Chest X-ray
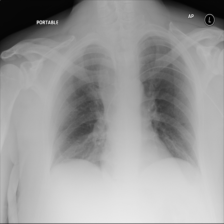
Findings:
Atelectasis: positive
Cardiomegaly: negative
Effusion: negative
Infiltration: negative
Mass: positive
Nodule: negative
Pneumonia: negative
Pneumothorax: negative
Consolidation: negative
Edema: negative
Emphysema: negative
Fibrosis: negative
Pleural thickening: negative
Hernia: negative